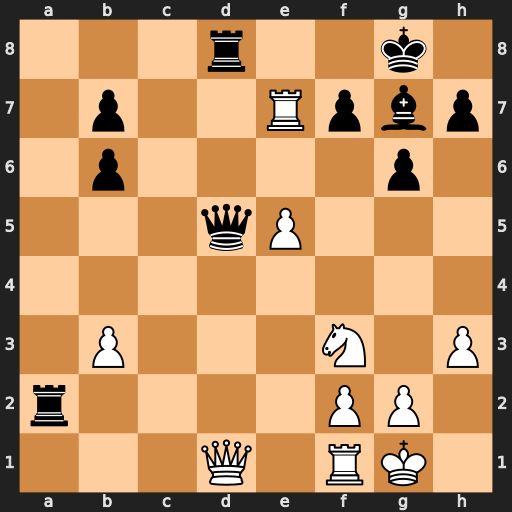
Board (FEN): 3r2k1/1p2Rpbp/1p4p1/3qP3/8/1P3N1P/r4PP1/3Q1RK1
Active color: w
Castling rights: -
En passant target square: -
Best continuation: Re8+ Rxe8 Qxd5